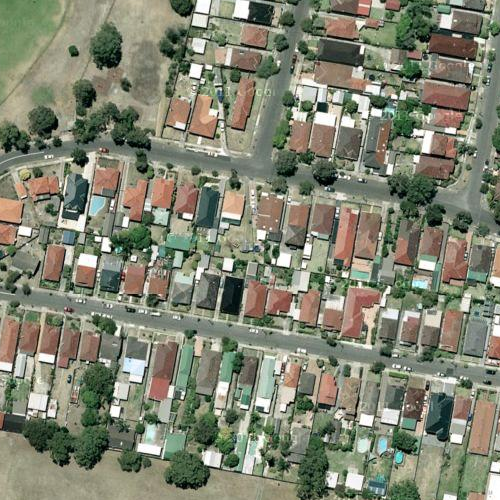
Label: sydney